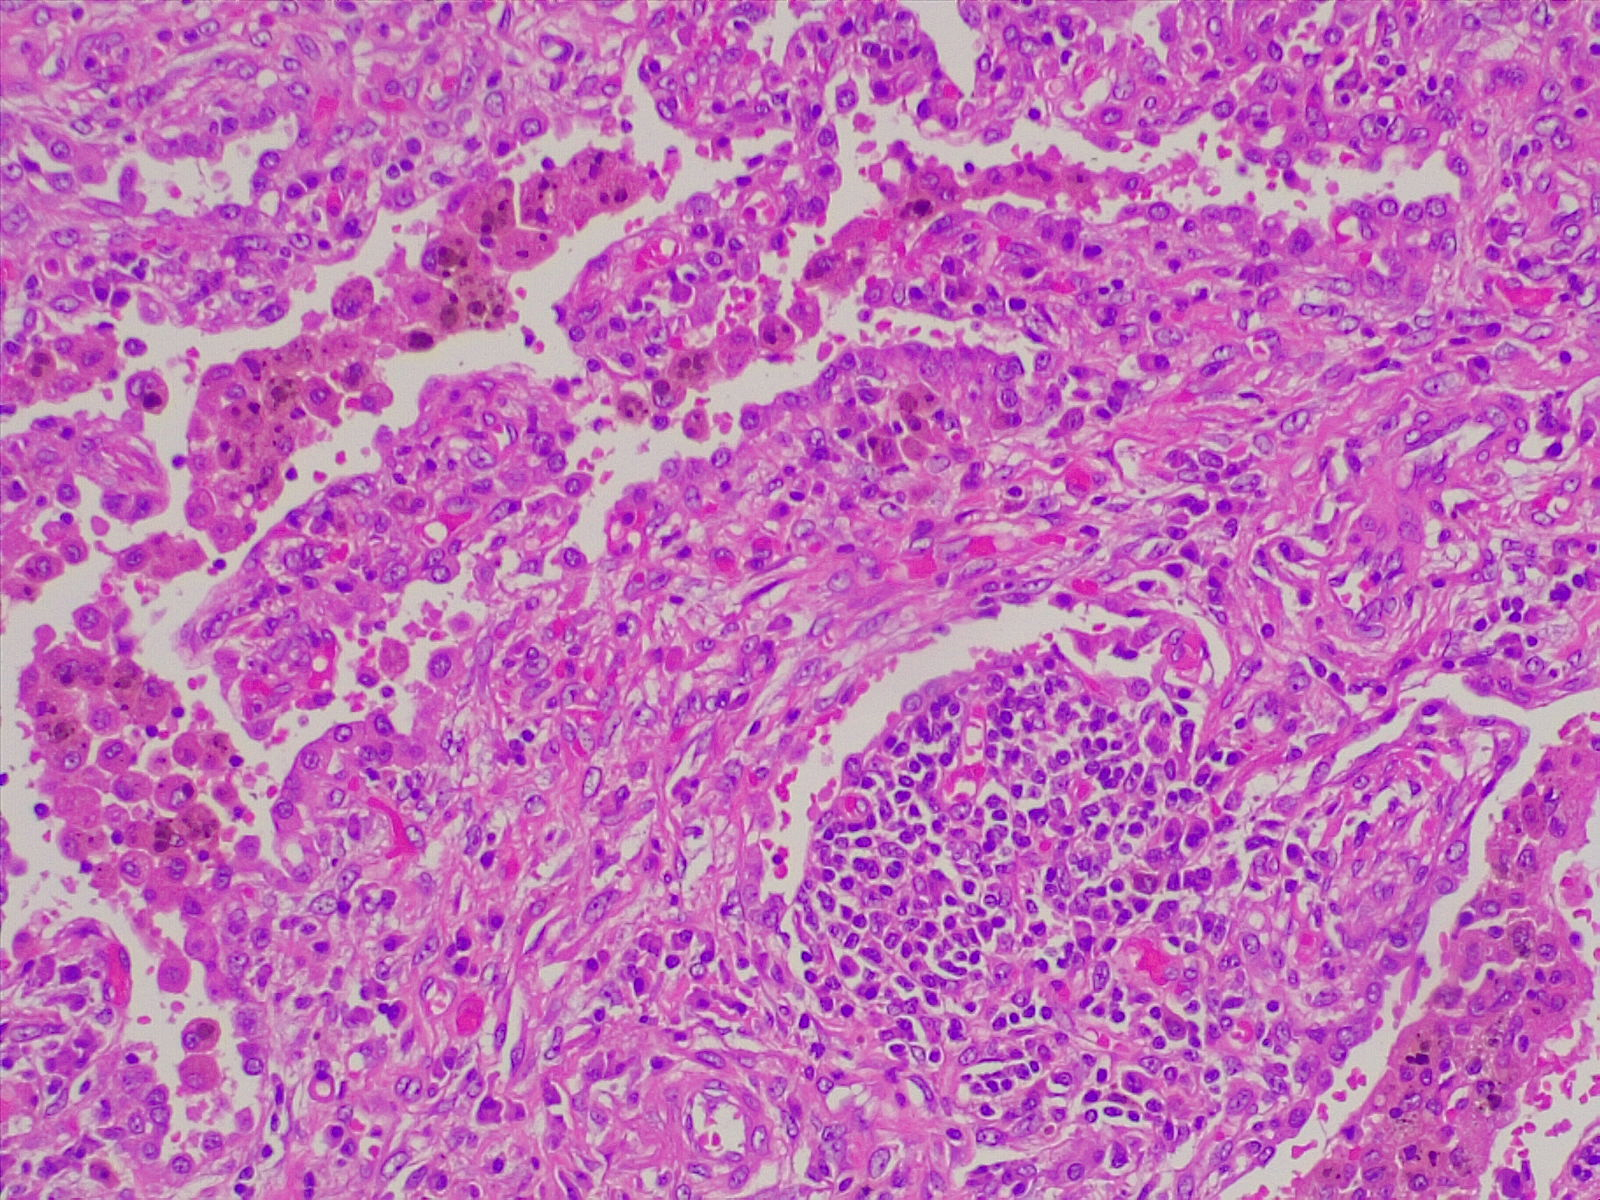
Label: normal lung tissue